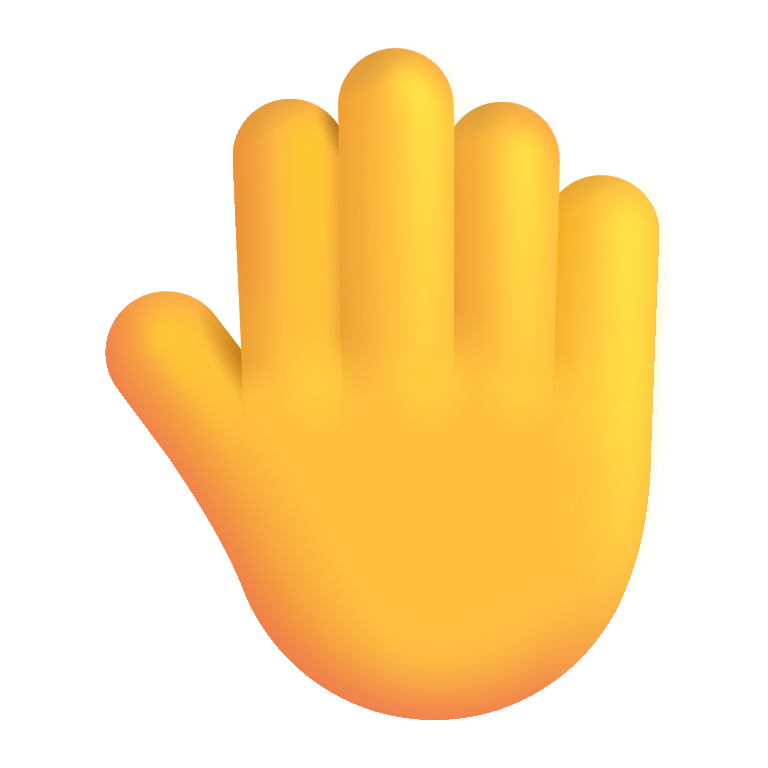
raised back of hand color default